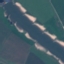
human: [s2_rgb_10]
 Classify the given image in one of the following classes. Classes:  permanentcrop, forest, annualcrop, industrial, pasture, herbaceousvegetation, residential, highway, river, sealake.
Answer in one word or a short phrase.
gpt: River